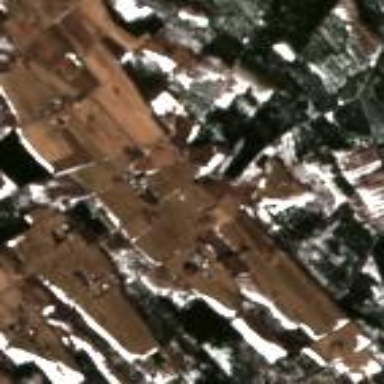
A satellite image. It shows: View of farmland.